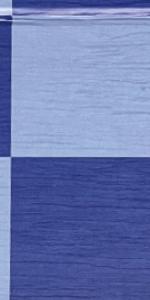
Label: Empty